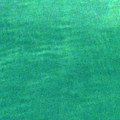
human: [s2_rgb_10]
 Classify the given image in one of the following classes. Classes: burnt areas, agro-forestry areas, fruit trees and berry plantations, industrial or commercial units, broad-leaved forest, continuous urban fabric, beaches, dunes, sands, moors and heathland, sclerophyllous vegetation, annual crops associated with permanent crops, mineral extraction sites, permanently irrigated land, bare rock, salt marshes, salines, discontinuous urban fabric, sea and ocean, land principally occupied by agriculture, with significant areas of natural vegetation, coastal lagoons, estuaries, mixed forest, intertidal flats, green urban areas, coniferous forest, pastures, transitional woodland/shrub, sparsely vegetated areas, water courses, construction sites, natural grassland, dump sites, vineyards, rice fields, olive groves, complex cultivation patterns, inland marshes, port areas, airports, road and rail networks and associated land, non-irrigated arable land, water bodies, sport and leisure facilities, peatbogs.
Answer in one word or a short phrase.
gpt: sea and ocean